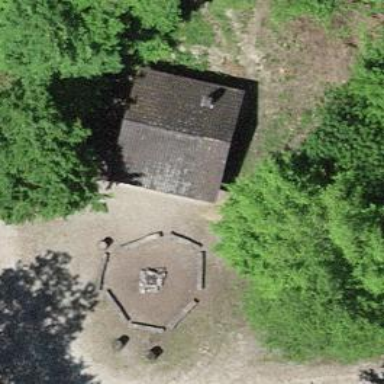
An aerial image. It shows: Hut.